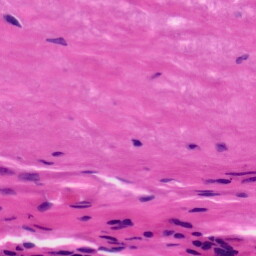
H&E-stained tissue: Tonsil